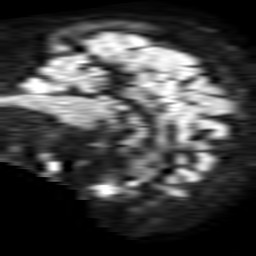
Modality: TRACE
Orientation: sagittal
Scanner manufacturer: philips
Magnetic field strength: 1.5 T
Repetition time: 3.395 s
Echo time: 0.06922 s